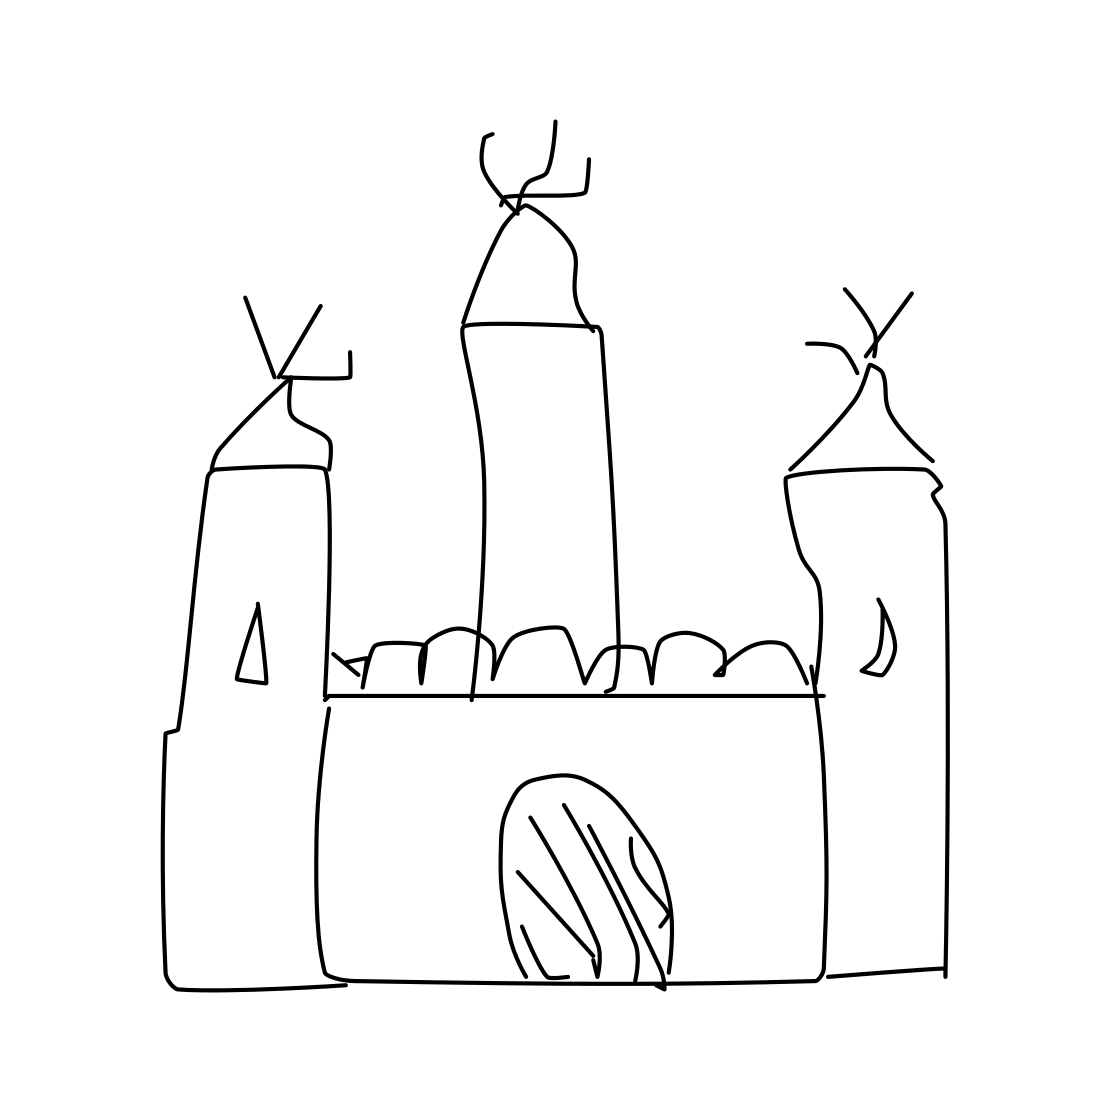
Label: castle